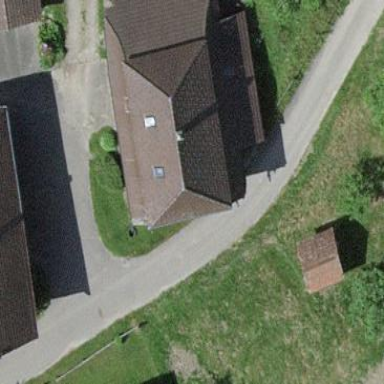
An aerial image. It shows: Residential building with half-hipped roof shape.